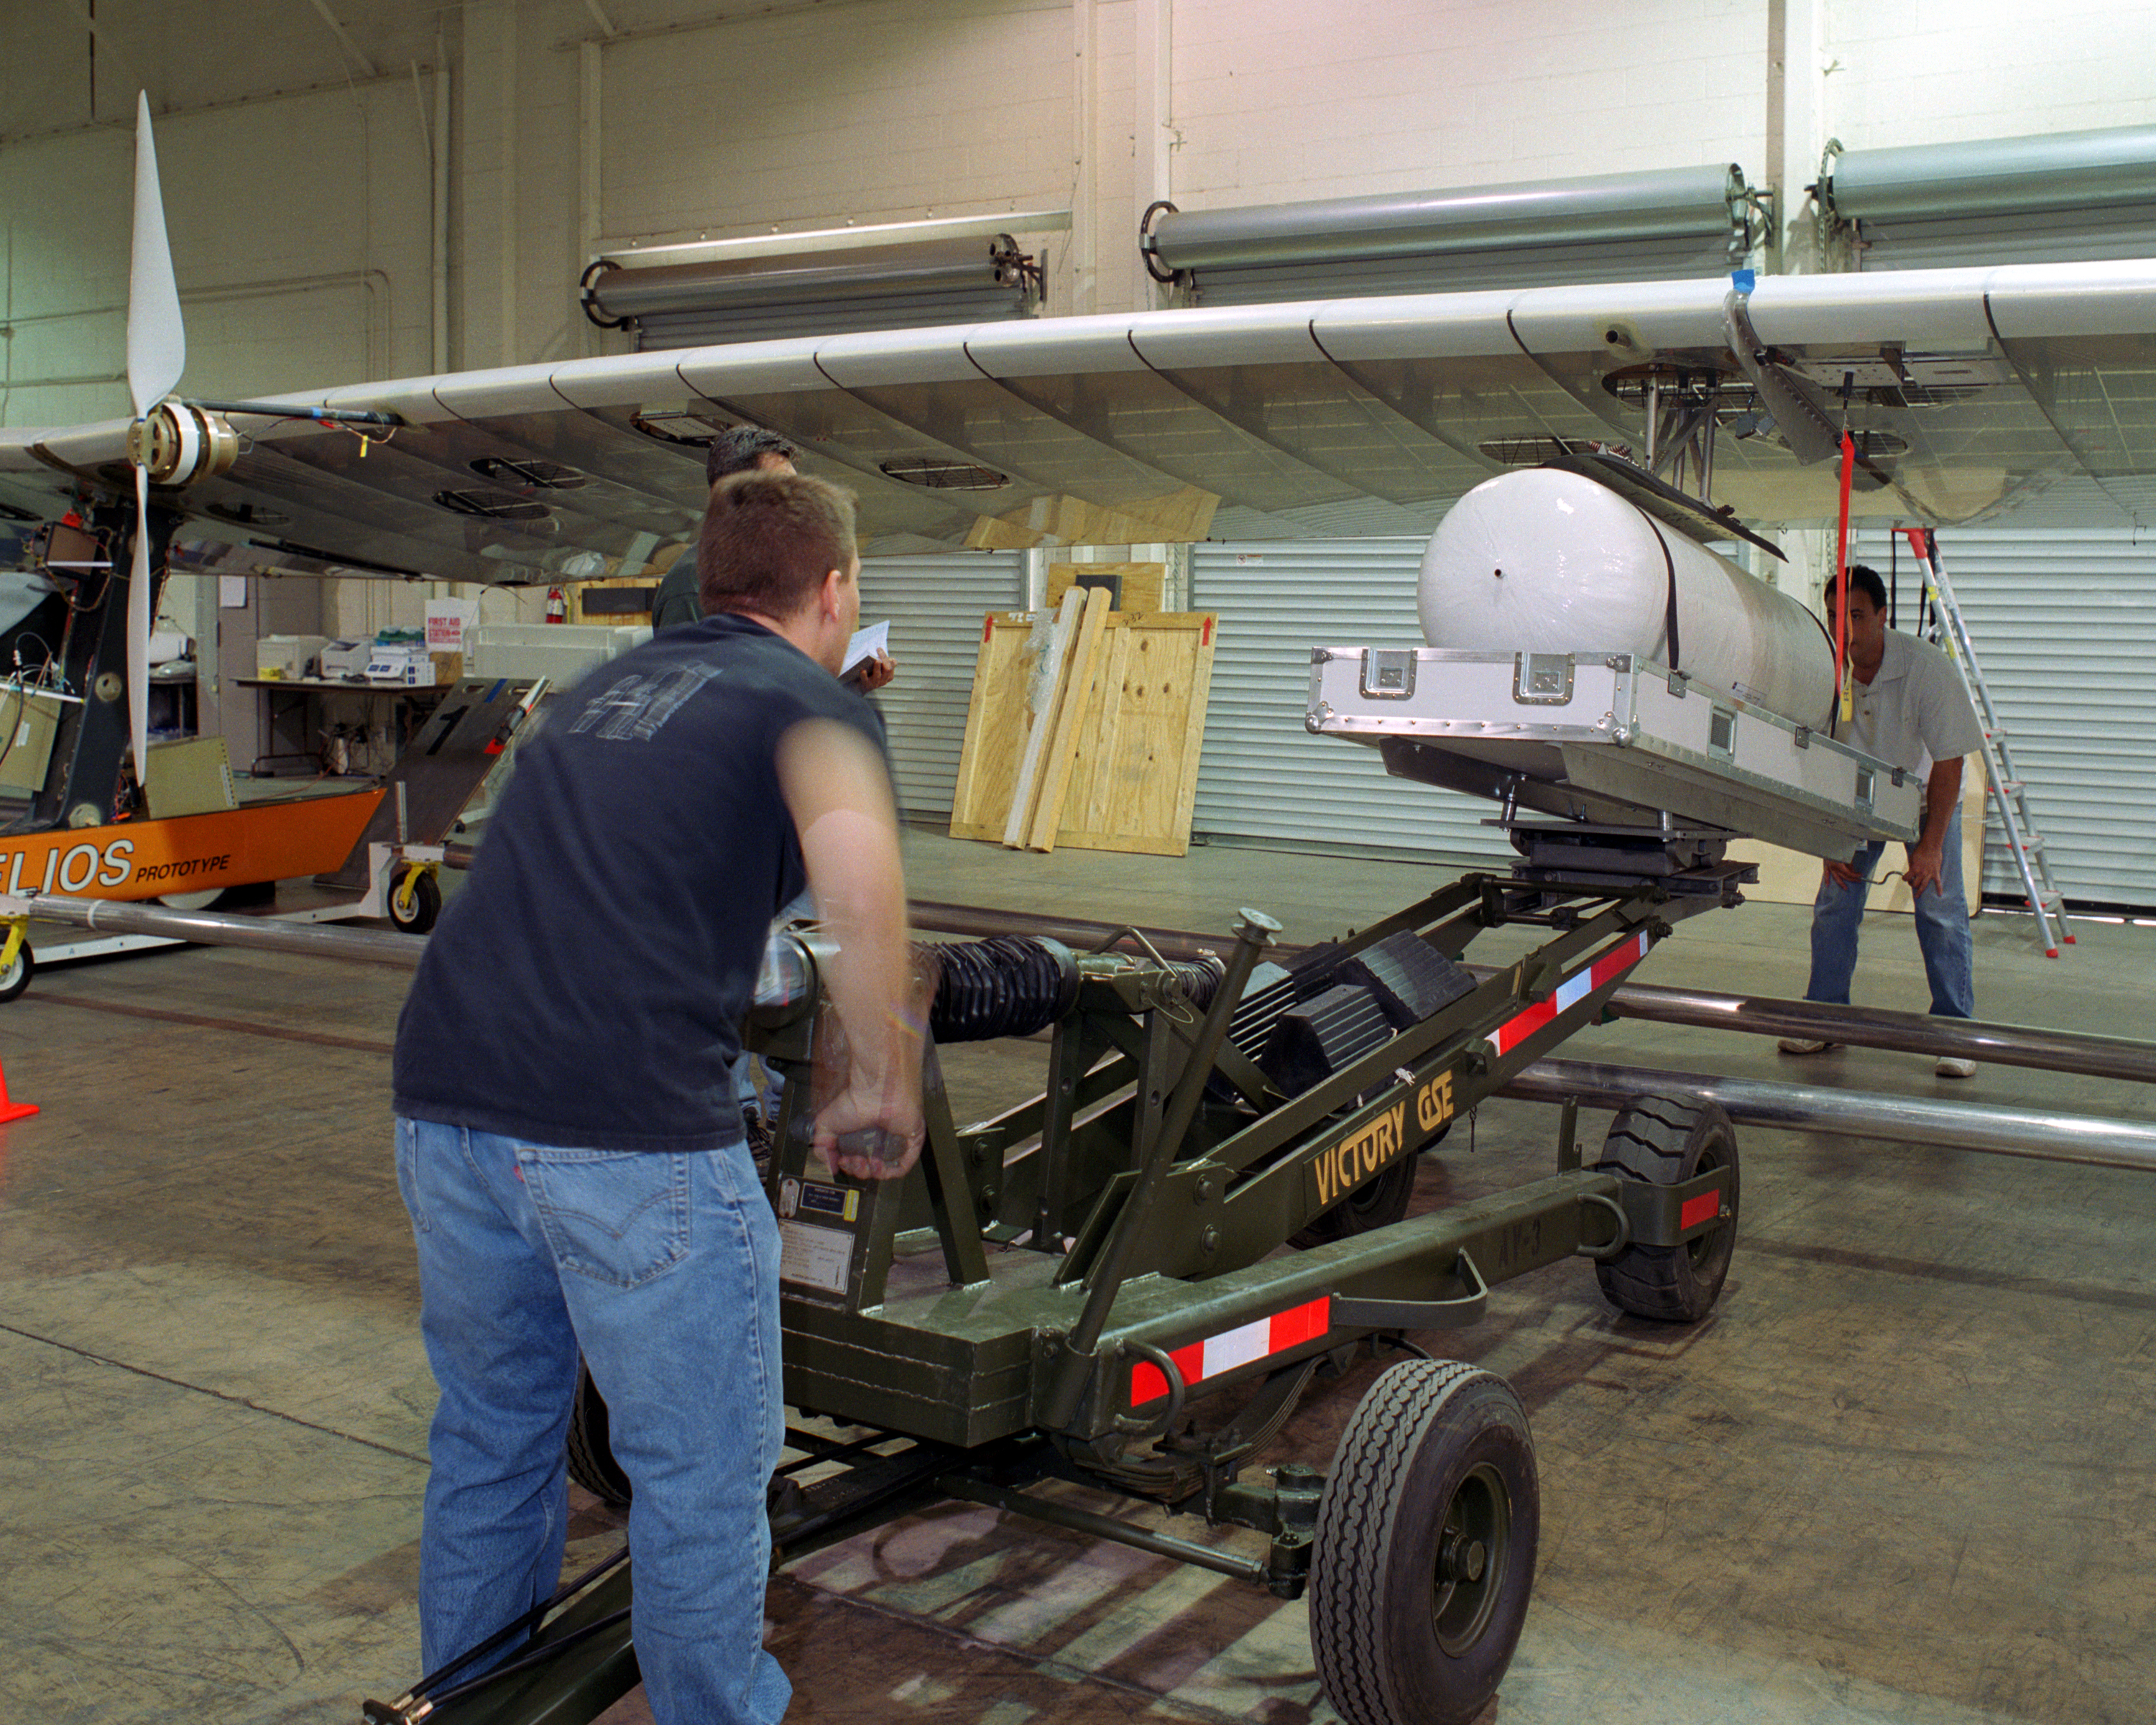
EC03-0058-6 Helios Prototype solar powered flying wing, AeroVironment, fuel cell system